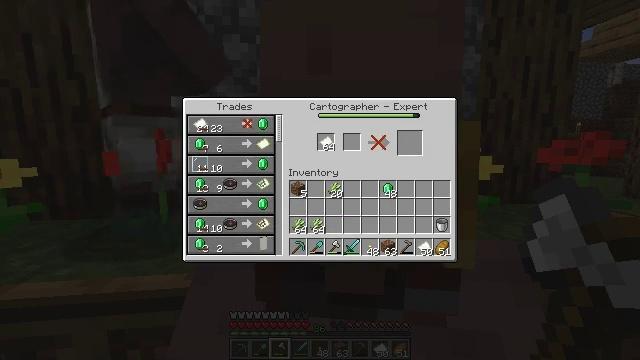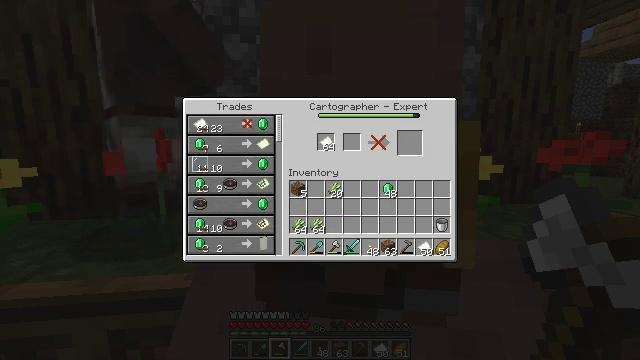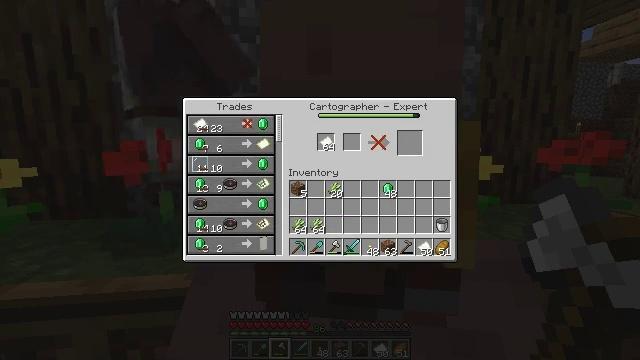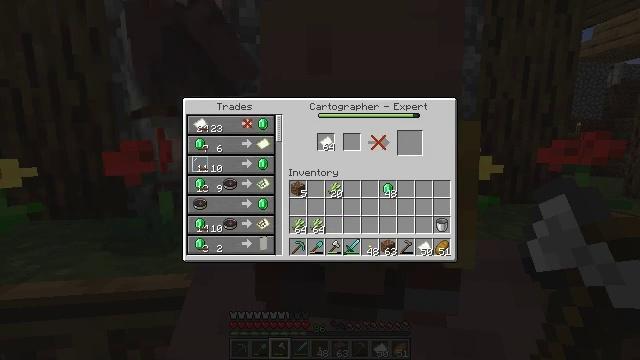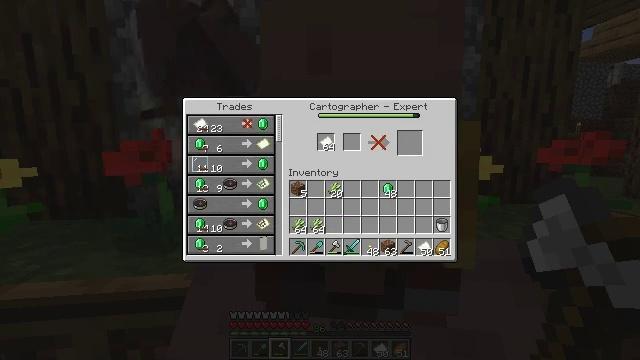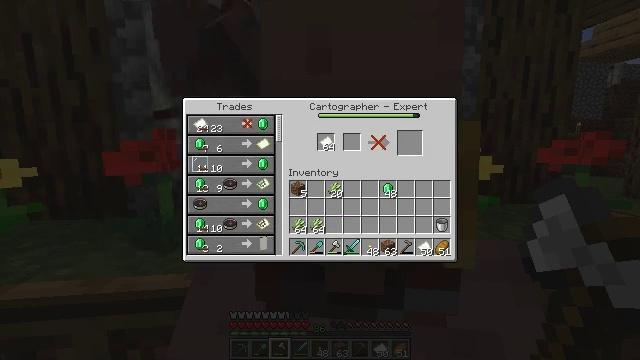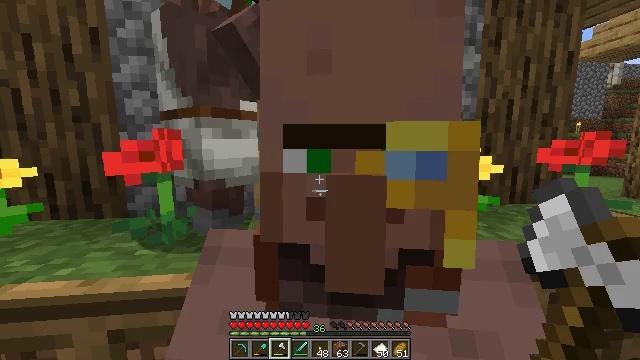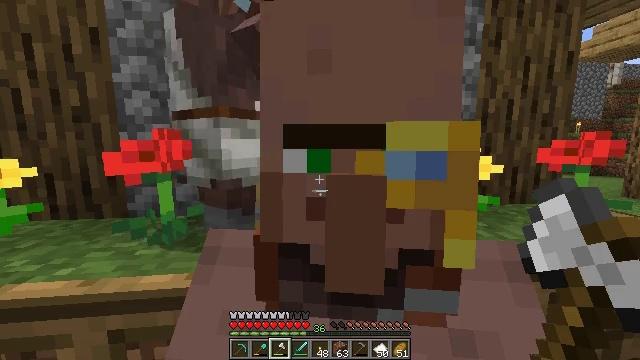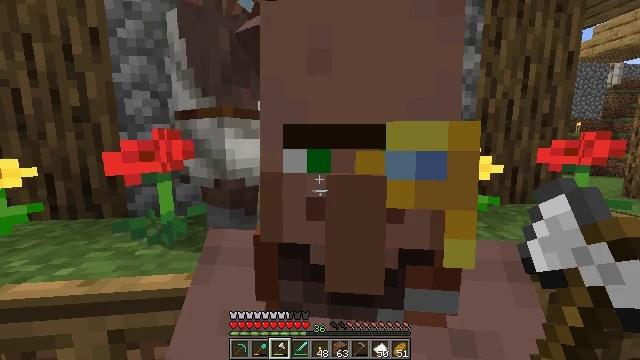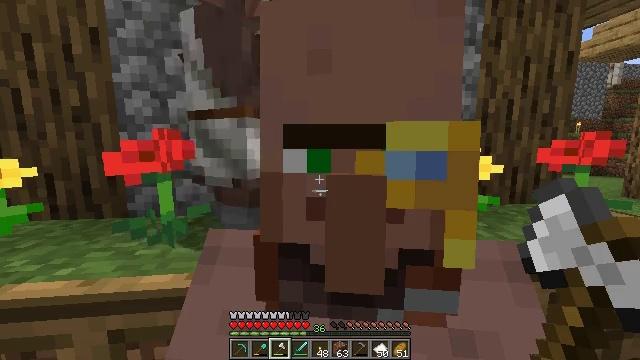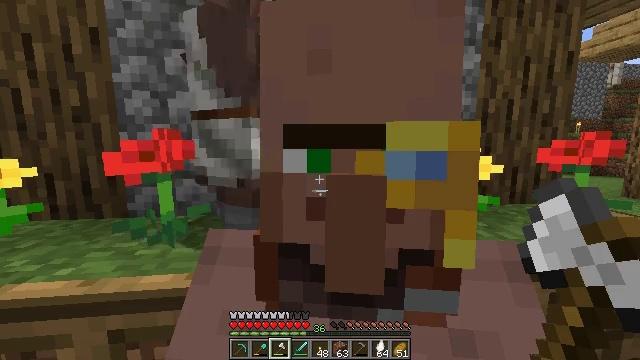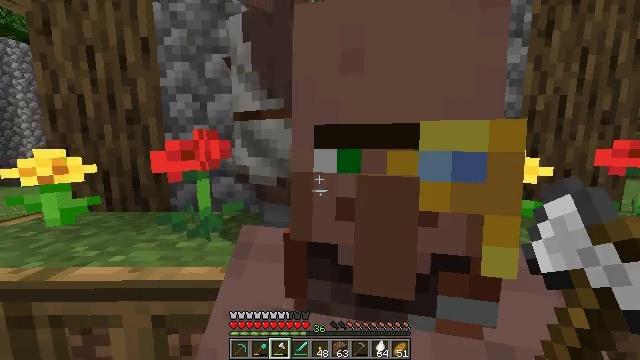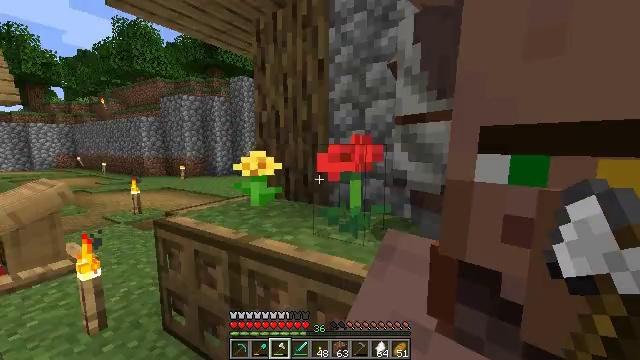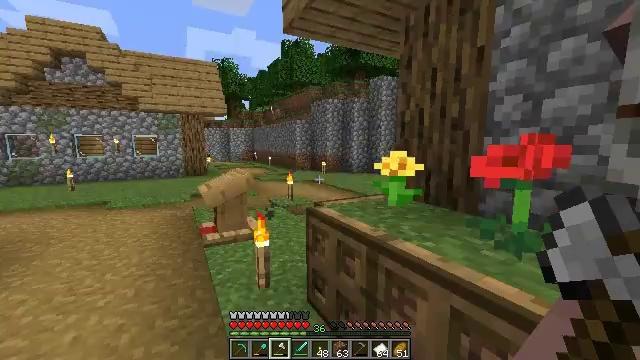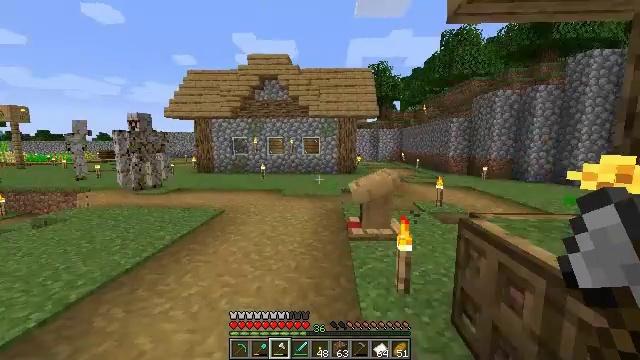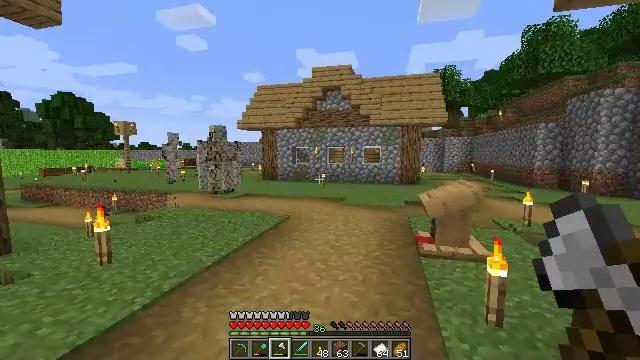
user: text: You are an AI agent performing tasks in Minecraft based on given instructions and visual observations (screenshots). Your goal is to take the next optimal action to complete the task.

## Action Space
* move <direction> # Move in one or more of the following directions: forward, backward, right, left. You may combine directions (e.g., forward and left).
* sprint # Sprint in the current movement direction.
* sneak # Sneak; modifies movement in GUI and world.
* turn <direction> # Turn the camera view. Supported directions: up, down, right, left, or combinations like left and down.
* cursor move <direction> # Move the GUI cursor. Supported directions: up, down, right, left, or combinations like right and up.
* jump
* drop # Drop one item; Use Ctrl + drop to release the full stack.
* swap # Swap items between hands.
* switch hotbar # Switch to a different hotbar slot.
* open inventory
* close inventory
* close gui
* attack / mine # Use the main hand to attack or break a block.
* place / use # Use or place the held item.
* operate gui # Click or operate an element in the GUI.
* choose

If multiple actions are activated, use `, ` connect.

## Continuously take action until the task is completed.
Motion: motion action
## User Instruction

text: Gather sugar cane for crafting.
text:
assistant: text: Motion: no_op
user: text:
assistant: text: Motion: no_op
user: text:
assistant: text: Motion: no_op
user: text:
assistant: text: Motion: no_op
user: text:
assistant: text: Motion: no_op
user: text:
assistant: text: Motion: no_op
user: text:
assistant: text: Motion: close gui
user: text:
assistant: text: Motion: no_op
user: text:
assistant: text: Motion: no_op
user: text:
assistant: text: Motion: no_op
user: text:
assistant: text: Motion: turn left
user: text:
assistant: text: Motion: turn left
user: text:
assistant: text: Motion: move left, turn left
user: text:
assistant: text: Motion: move left, turn left
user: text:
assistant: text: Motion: move forward and move left, turn left and up
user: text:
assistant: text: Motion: move forward and move left
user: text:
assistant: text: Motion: move forward and move left
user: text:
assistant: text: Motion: move forward
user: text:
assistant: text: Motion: move forward
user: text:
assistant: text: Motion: move forward, turn left
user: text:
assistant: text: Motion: move forward, turn left
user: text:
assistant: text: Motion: move forward, turn left and down
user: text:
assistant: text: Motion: move forward, sprint, turn left and down
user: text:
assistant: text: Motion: move forward, sprint
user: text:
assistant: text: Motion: move forward, sprint
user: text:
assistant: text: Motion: move forward, sprint
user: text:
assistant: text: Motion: move forward, sprint
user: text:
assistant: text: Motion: move forward, sprint
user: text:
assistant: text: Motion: move forward, sprint, turn left and down
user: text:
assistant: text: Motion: move forward, sprint, turn left and down